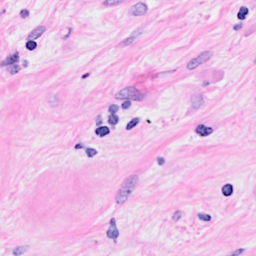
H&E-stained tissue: Breast